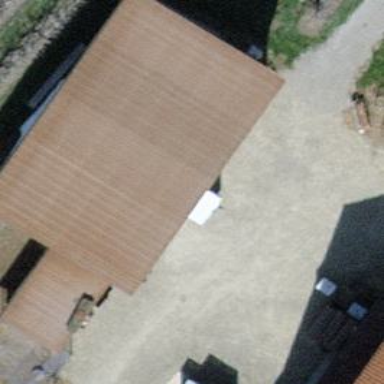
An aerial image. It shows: Rural barn.